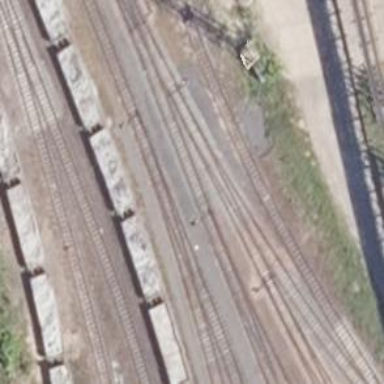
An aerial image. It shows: Railway switch.